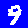
Digit: 9